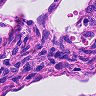
Metastatic tissue present: no